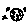
Label: moon